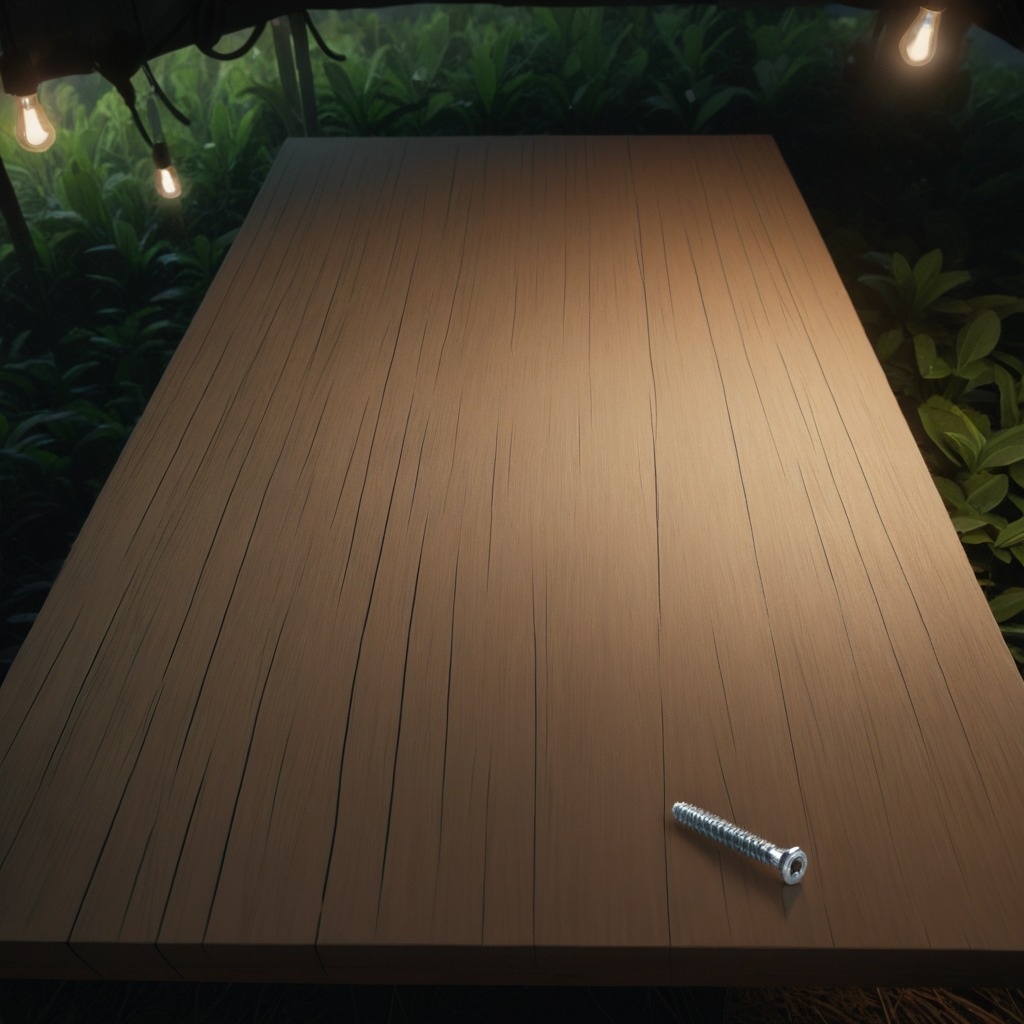
A metal screw is lying on the wooden table inside a jungle field workshop tent at night.